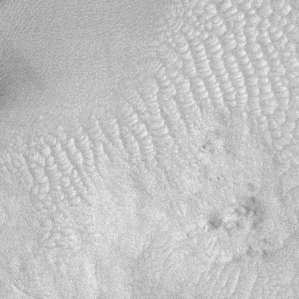
Label: frost